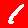
Digit: 1